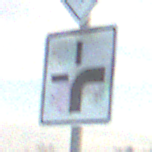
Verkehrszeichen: VerlaufVorfahrtsstrasse3
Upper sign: Vorfahrtsstrasse
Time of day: SunriseSunset
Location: Outdoor (Nature)
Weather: PartlyCloudy
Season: NotSpecified
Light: Natural